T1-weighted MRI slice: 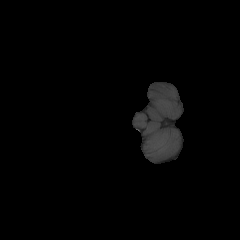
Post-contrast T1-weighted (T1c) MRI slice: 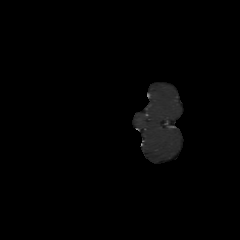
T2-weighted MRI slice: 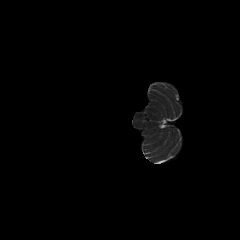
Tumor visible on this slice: no